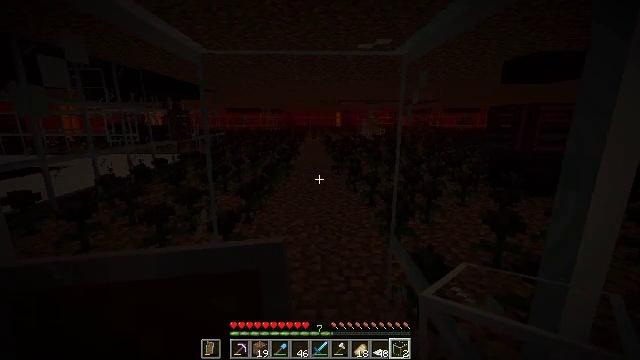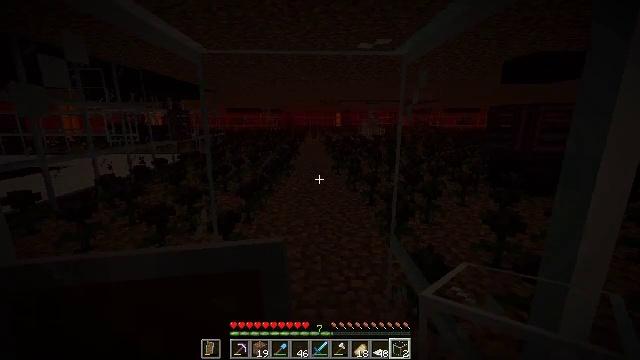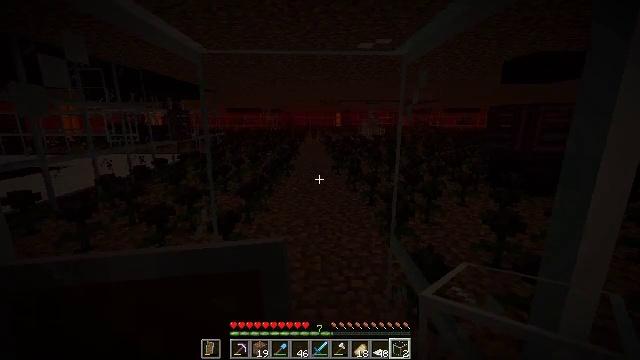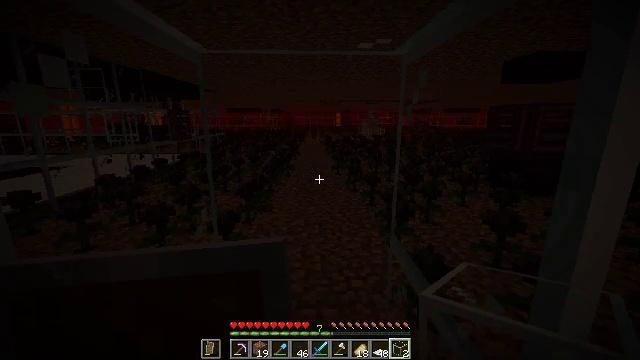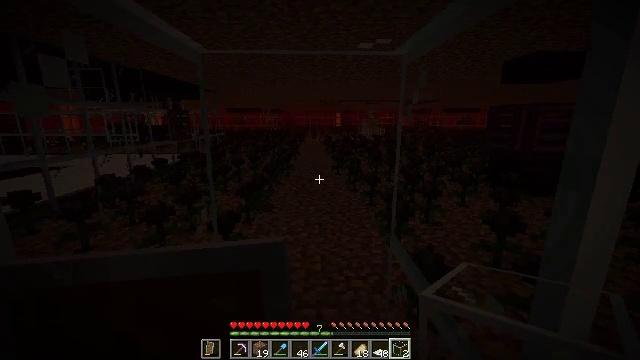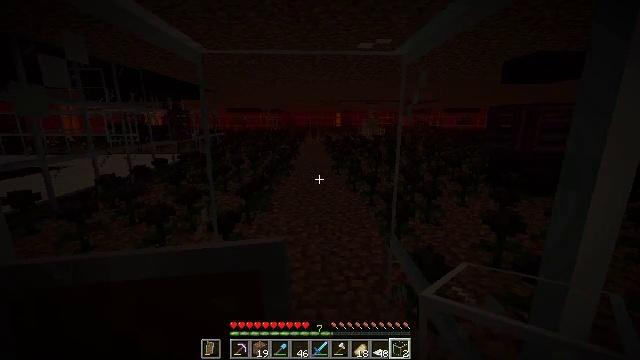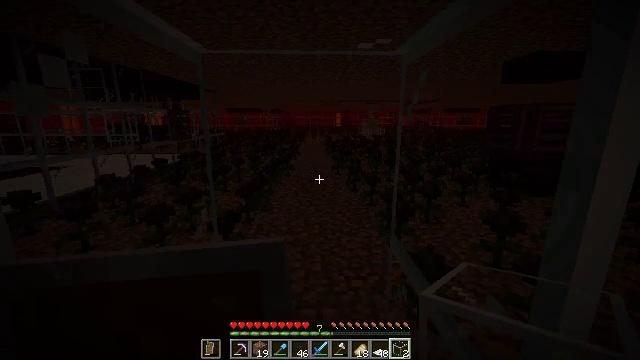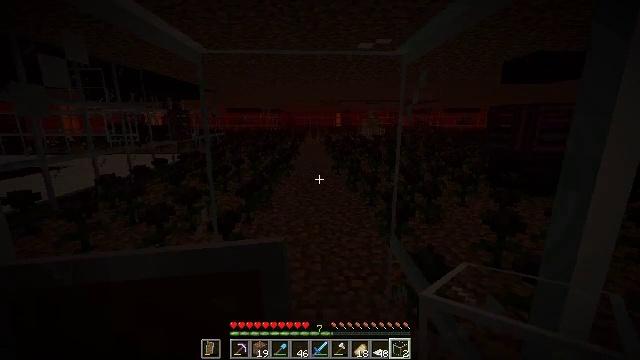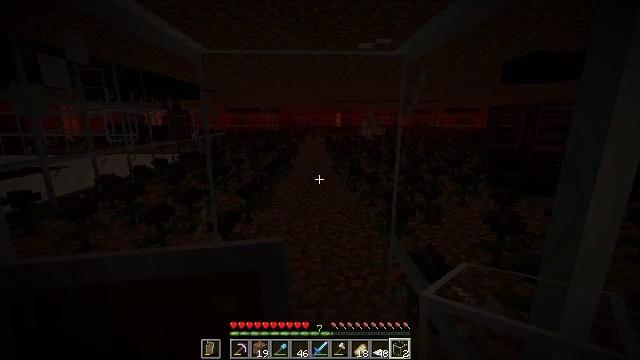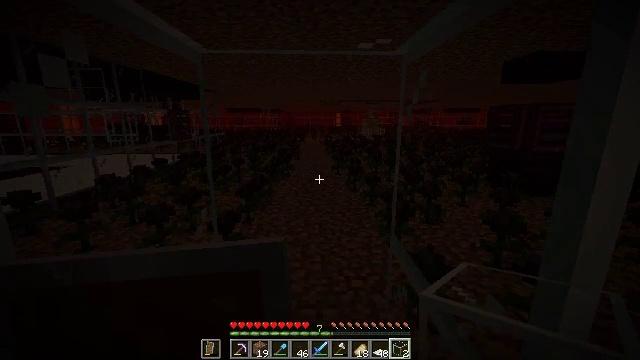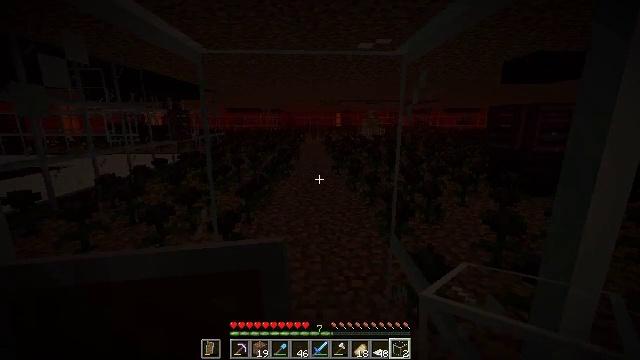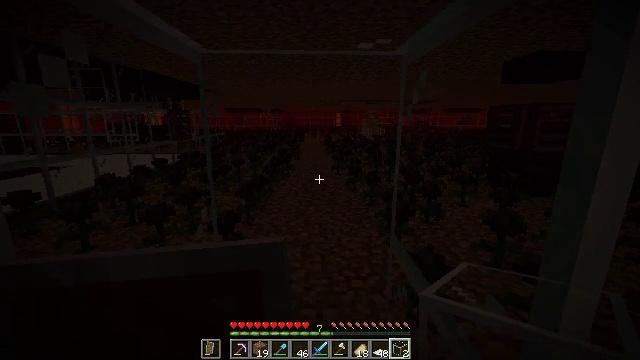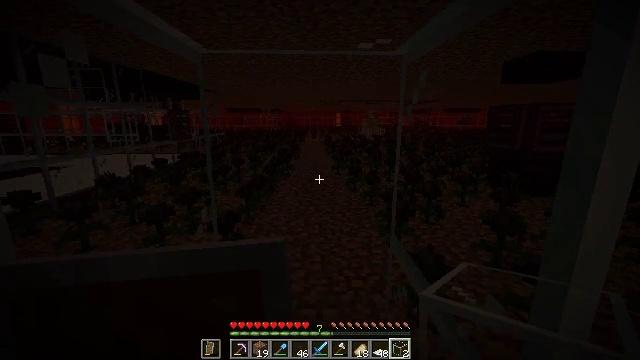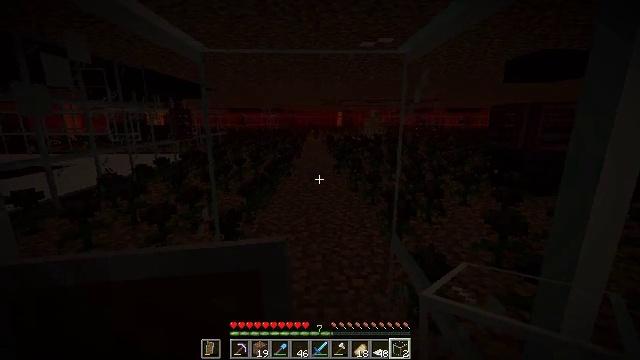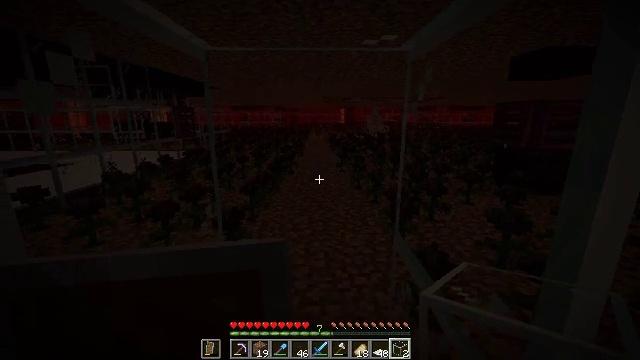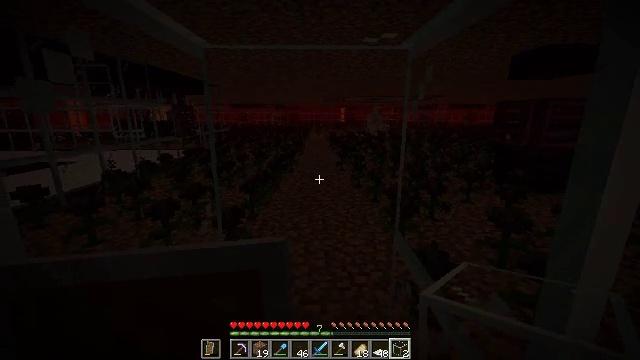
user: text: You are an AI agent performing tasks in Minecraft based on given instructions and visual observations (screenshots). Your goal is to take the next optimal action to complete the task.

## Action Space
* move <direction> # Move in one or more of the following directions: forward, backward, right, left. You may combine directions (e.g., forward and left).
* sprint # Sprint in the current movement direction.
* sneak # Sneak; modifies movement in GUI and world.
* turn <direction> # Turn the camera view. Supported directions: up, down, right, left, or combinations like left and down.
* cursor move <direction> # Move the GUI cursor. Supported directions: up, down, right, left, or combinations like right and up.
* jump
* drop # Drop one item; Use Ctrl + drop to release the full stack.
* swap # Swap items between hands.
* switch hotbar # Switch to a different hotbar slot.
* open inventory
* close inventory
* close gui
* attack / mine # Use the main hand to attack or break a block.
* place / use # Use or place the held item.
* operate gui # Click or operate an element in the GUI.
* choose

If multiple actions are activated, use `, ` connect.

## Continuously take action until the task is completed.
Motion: motion action
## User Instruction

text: Attack the wither rose to collect it.
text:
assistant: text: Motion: no_op
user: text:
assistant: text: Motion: no_op
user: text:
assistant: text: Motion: no_op
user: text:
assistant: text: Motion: no_op
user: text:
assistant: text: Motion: no_op
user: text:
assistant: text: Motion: no_op
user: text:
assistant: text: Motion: no_op
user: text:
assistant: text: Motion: no_op
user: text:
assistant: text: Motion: no_op
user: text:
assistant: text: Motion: no_op
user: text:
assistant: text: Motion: no_op
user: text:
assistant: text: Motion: no_op
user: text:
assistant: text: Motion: no_op
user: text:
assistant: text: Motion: no_op
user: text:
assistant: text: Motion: move forward
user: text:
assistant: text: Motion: move forward
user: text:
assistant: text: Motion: move forward
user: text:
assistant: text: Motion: move forward
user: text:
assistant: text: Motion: move forward
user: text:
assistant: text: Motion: move forward
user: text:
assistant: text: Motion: move forward
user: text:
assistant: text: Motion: move forward
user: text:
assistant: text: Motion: move forward
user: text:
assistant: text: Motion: move forward
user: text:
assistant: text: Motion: move forward
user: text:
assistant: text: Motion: move forward
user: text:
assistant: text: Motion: move forward
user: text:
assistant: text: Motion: move forward
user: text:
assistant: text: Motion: move forward
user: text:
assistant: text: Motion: move forward